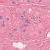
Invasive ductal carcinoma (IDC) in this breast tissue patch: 0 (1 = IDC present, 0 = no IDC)